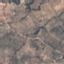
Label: PermanentCrop